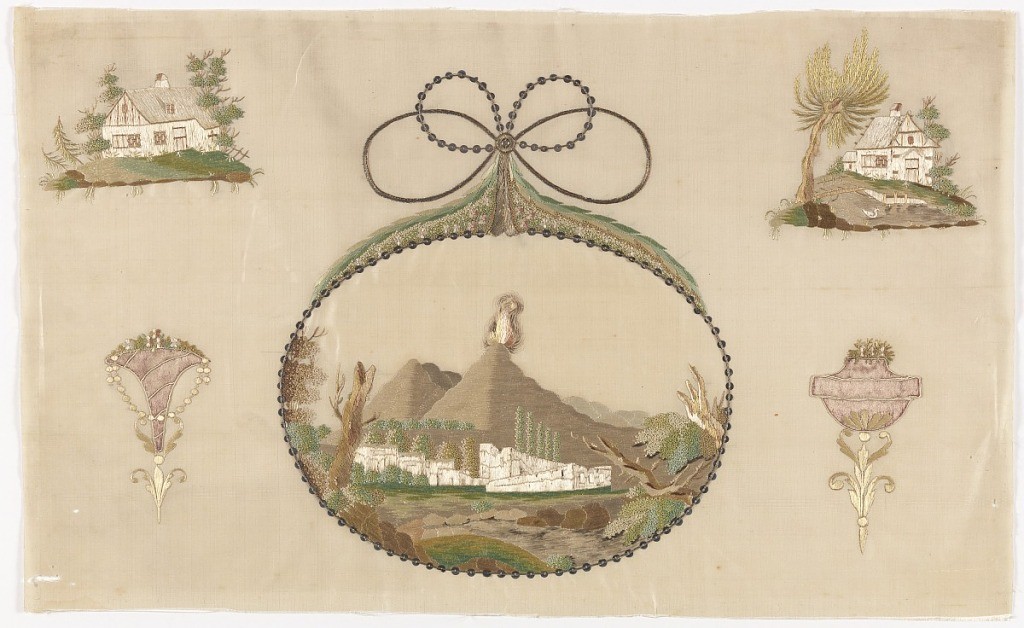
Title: Sample
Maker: Johann Friedrich Netto, German
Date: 1798
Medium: silk and metallic foil on silk core embroidery on silk foundation Technique: embroidered in satin, stem, couching and knot stitches, with appliqué on plain weave foundation; painted details
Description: Central cartouche with Mount Vesuvius and Pompei surrounded by rural scenes and trophies.  This embroidery was from the pattern book of Johann Friedrich Netto, Zeichen-Mahler und Stickerbuch, Zweiter Theil, Leipzig 1798.